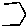
Label: hexagon